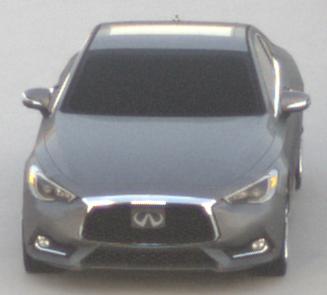
Make: Infiniti
Model: Q60 2.0t
Detailed model: Q60 (V37)
Model produced from: 2016/10
Model produced until: 2018/08
Doors: 2
Color: gray
Road condition: dry road
Daytime: sunrise or sunset
Contrast: low contrast